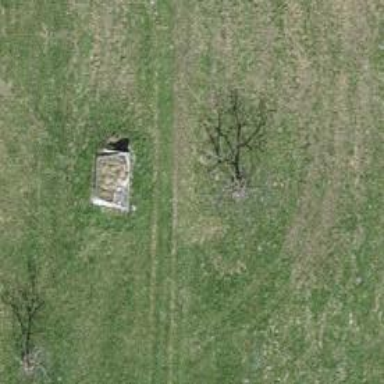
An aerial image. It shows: Single tag "natural: tree."